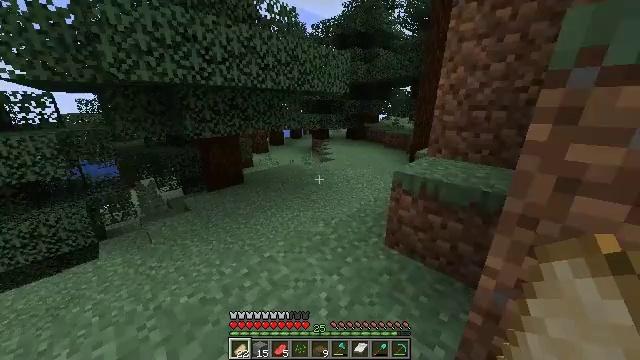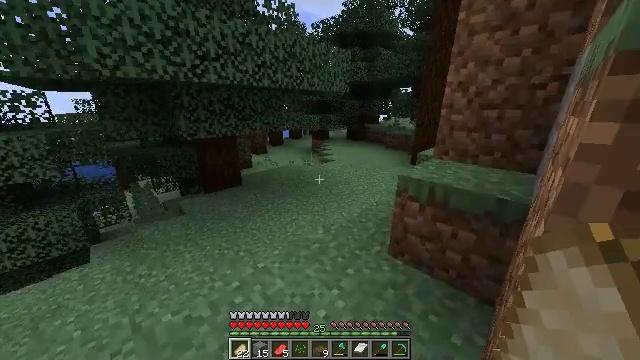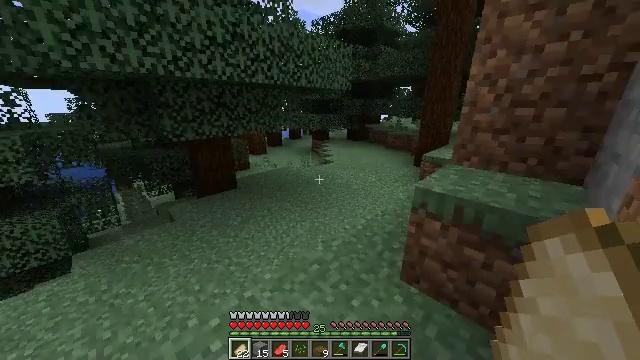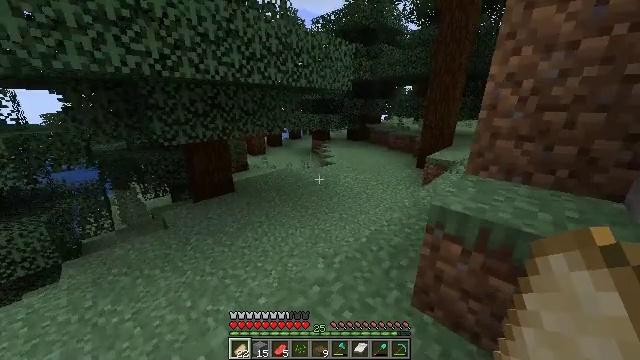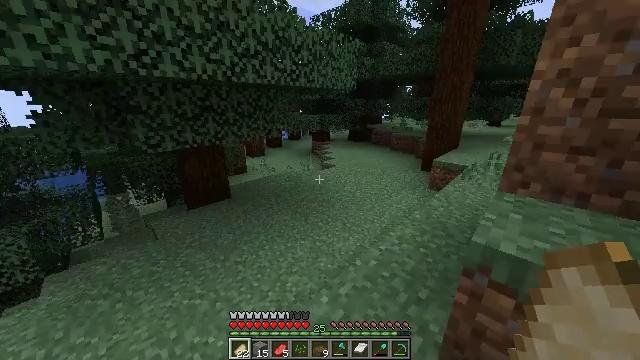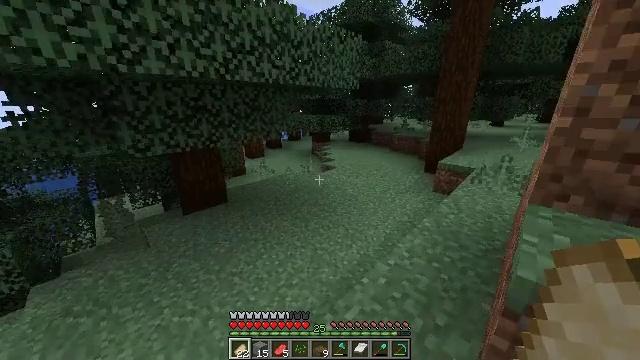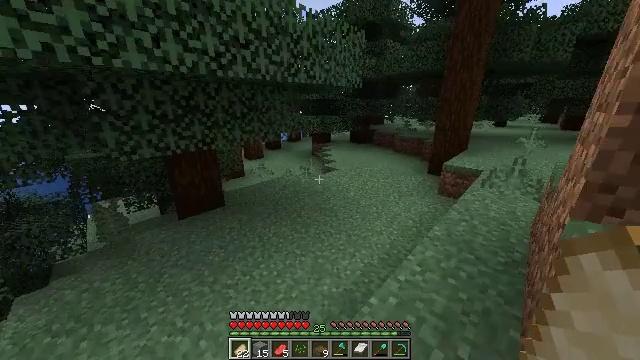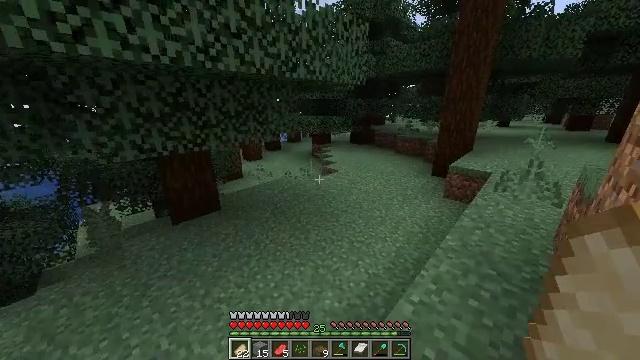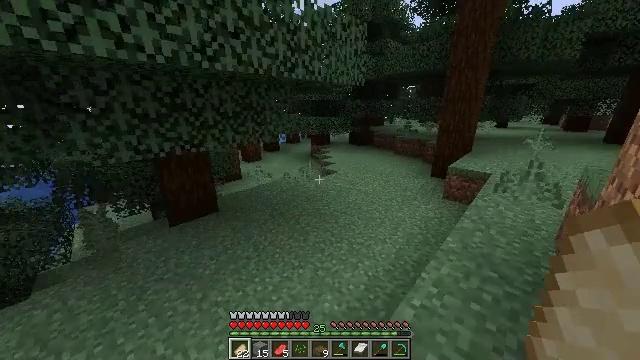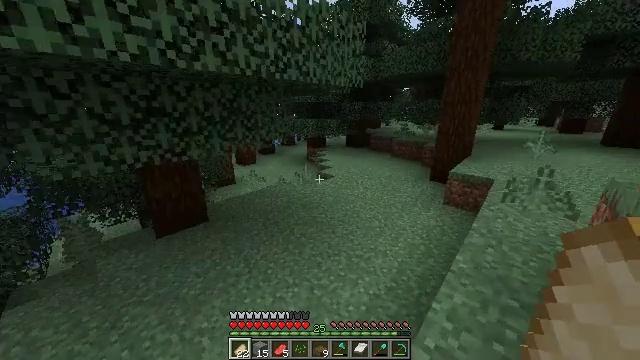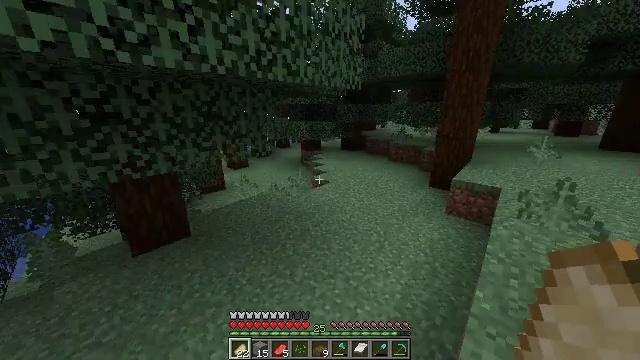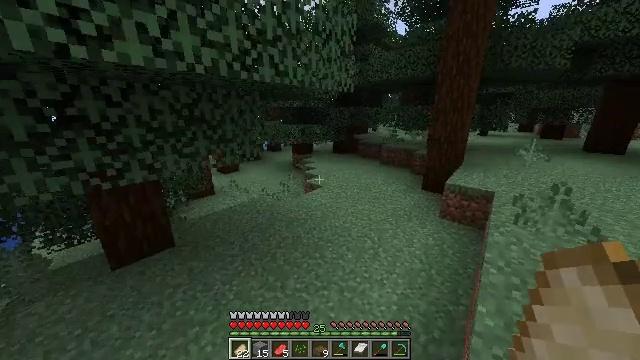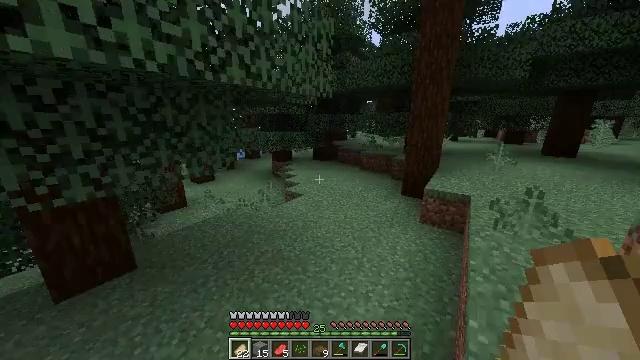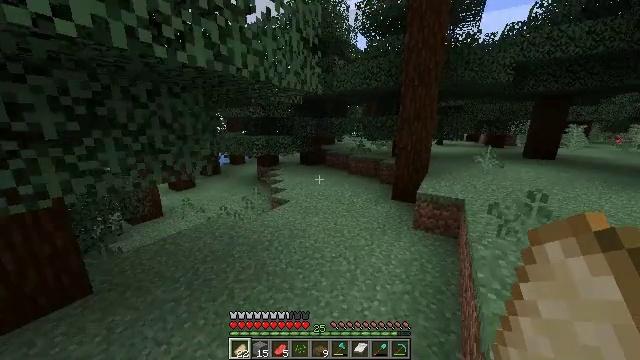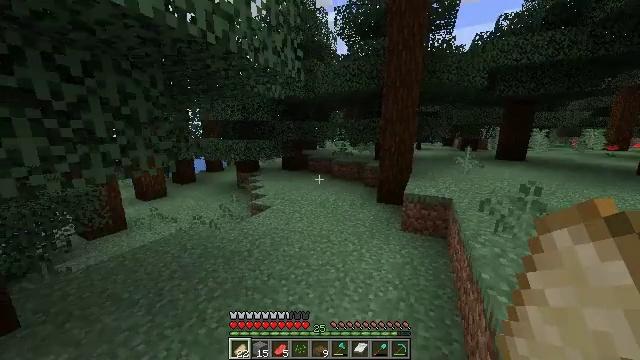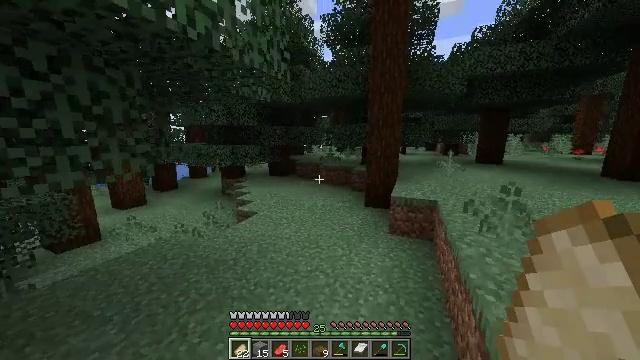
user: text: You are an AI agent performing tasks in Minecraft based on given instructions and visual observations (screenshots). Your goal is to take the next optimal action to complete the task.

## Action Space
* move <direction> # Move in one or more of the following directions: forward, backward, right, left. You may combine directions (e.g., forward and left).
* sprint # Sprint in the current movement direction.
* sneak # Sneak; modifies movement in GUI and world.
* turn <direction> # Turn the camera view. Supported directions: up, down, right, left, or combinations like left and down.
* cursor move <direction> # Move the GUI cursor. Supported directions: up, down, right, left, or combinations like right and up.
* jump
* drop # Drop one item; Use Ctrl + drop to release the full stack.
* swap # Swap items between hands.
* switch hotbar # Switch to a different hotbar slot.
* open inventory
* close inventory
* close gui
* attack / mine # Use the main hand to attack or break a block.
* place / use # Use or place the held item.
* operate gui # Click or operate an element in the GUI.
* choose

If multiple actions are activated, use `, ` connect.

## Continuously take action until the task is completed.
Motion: motion action
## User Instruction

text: Attack the large fern to gather it.
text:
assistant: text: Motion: move forward
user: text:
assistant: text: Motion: move forward, sprint
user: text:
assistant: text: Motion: move forward, sprint
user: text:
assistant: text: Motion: move forward, sprint
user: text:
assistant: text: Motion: move forward
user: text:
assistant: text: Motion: move forward
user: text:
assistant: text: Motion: move forward
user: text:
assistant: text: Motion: move forward
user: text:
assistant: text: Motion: move forward, turn right
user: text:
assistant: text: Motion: move forward, turn right
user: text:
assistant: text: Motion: move forward, turn right
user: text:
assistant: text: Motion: move forward, sprint, turn right and up
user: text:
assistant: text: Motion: move forward, sprint, turn right and up
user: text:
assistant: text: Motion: move forward, sprint, turn right and up
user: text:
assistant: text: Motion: move forward, sprint, turn right and up
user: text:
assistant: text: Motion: move forward, turn right
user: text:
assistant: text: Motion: move forward, turn right
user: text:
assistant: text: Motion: move forward, turn right
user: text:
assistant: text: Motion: move forward, turn right
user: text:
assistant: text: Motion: move forward, turn right
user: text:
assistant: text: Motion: move forward, turn right
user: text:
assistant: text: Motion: move forward, turn right
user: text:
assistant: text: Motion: move forward, turn right
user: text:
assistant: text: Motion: move forward, turn right
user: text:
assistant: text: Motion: move forward, turn right
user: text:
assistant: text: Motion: move forward
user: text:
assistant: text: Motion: move forward
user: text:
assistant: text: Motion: move forward, jump
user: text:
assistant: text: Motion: move forward, jump
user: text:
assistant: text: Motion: move forward, jump